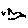
Label: bird